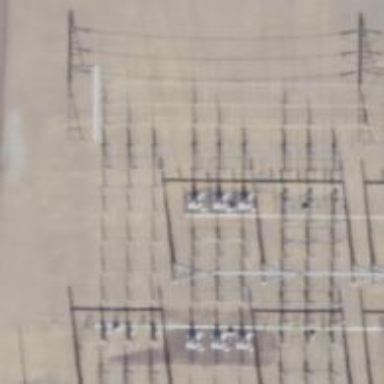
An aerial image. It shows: Switch used for power control.